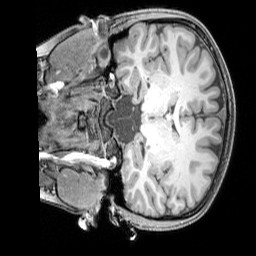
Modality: T1w
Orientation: coronal
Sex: female
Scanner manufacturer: siemens
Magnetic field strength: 3 T
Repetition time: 2.3 s
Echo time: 0.00226 s